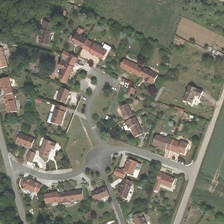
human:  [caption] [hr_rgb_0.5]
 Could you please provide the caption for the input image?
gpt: some buildings and green trees are in an industrial area .

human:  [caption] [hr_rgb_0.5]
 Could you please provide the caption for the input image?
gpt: some buildings and green trees are in an industrial area .

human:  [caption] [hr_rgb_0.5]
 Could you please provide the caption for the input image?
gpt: some buildings and green trees are in an industrial area .

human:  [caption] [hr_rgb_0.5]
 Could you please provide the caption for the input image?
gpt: some buildings and green trees are in an industrial area .

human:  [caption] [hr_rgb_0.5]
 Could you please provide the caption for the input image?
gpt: some buildings and green trees are in an industrial area .